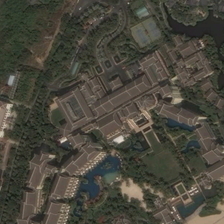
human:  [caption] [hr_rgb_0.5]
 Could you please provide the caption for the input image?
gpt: many buildings and many green trees are in resort with several ponds .

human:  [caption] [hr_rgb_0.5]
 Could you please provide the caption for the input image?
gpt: many buildings and many green trees are in resort with several ponds .

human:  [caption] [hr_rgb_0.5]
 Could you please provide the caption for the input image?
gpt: many buildings and many green trees are in resort with several ponds .

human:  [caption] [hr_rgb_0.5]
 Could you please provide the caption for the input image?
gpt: many buildings and many green trees are in resort with several ponds .

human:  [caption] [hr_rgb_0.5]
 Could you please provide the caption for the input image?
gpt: many buildings and many green trees are in resort with several ponds .